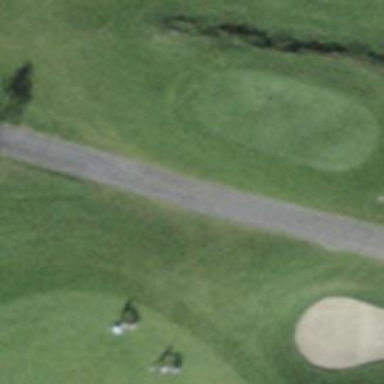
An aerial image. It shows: Grass area designated as golf tee.